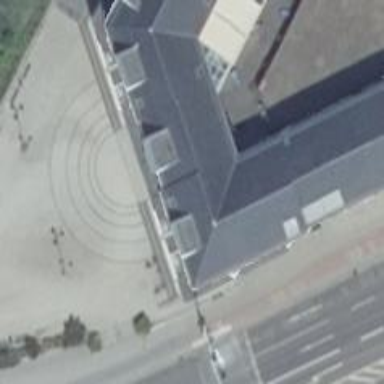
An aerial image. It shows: Building with ridge on the roof.